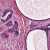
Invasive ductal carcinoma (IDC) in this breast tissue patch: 0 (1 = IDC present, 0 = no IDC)